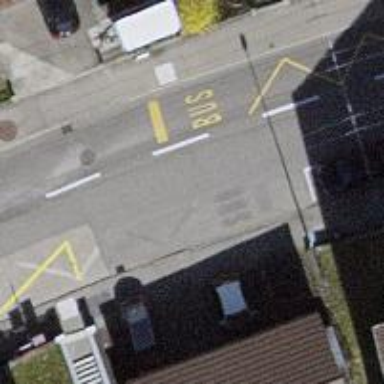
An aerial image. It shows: Bus stop for trolleybuses with designated stop position for public transport.